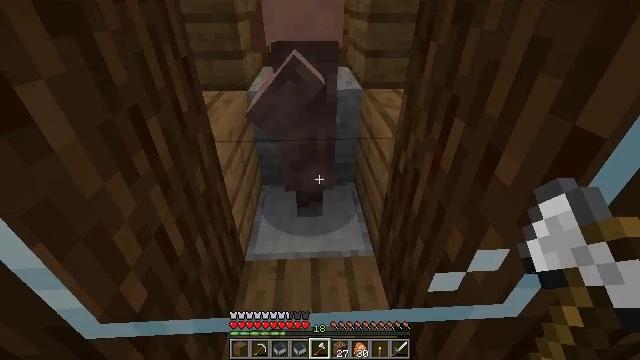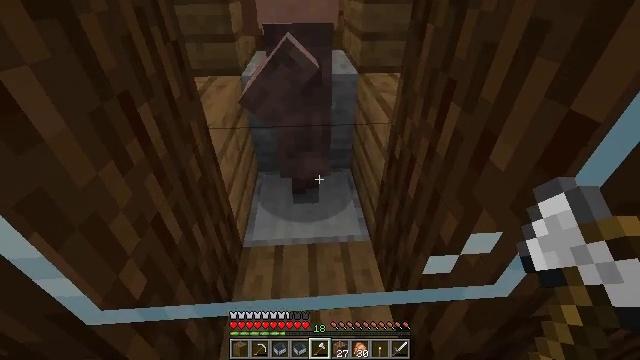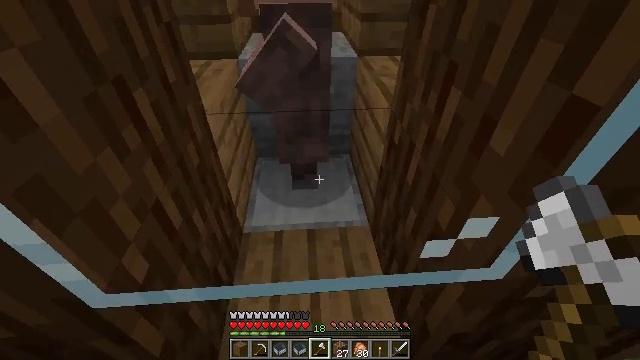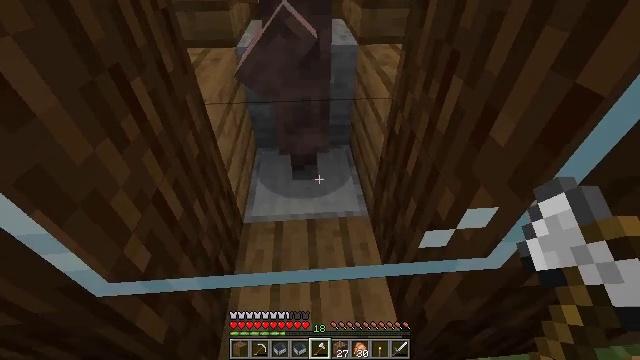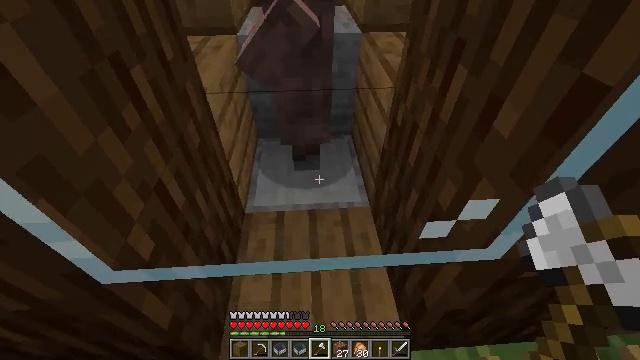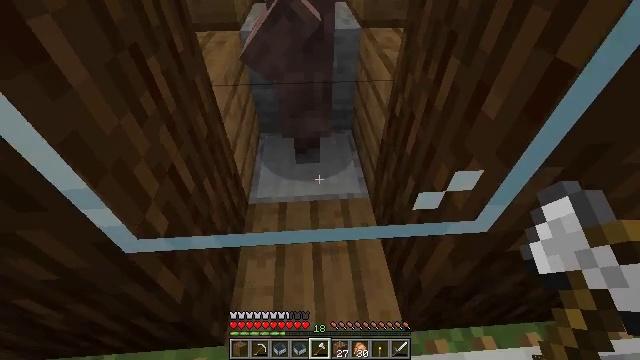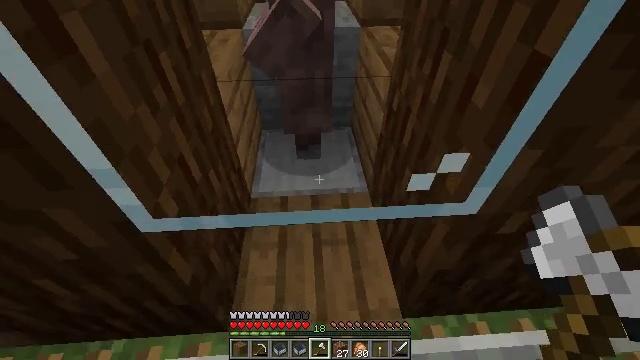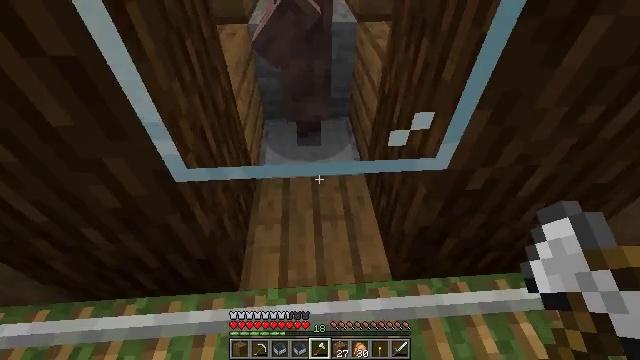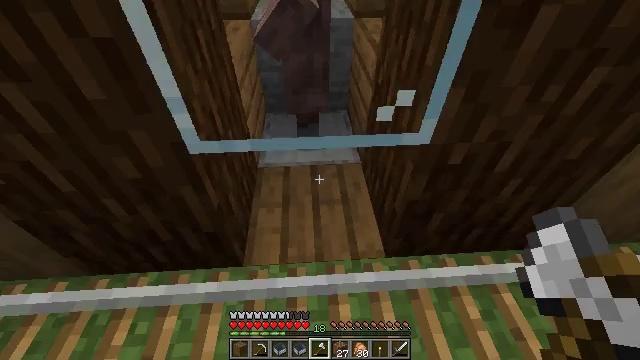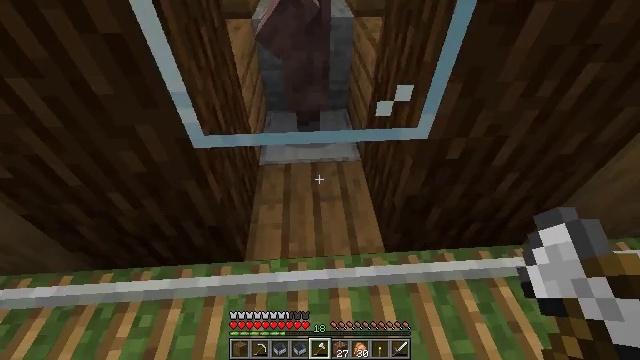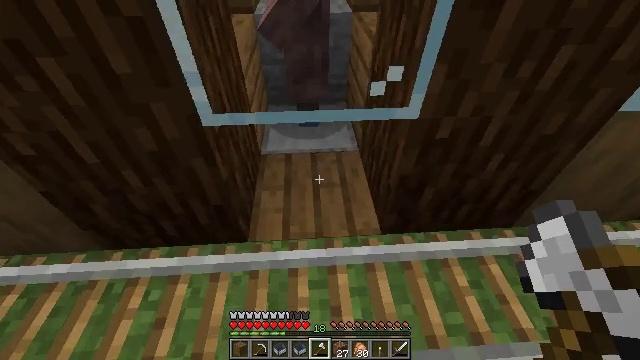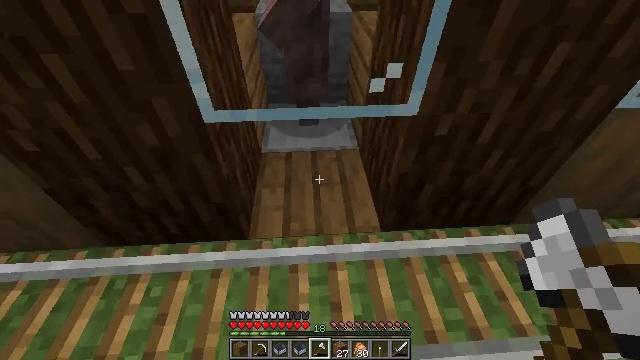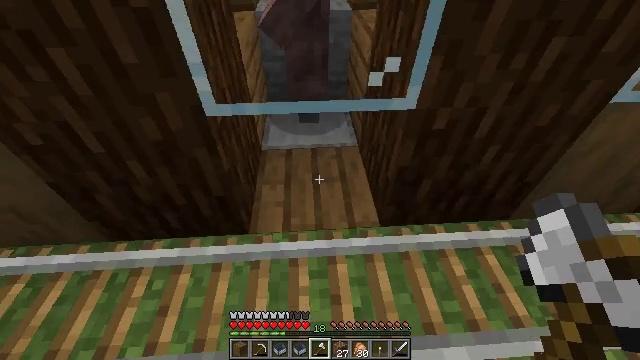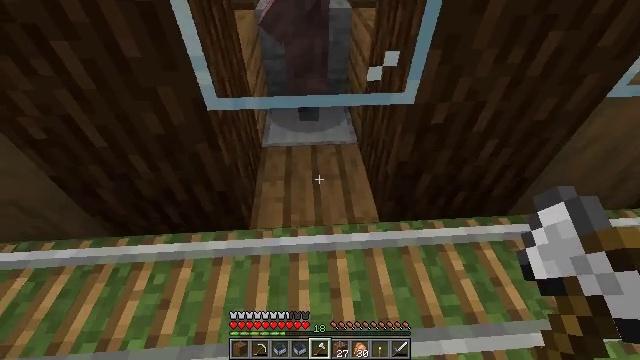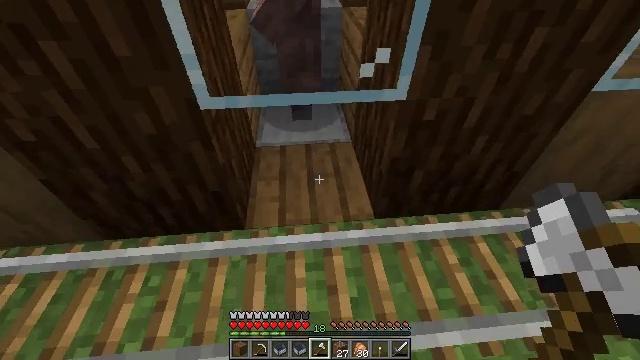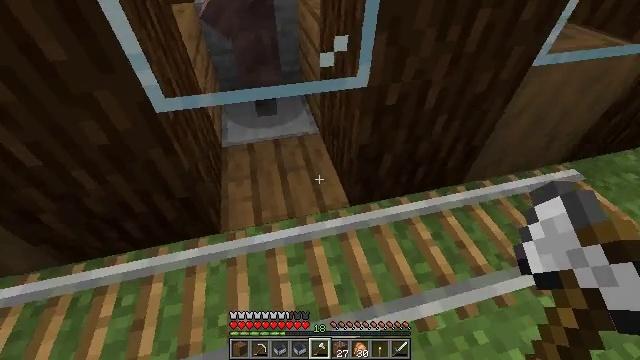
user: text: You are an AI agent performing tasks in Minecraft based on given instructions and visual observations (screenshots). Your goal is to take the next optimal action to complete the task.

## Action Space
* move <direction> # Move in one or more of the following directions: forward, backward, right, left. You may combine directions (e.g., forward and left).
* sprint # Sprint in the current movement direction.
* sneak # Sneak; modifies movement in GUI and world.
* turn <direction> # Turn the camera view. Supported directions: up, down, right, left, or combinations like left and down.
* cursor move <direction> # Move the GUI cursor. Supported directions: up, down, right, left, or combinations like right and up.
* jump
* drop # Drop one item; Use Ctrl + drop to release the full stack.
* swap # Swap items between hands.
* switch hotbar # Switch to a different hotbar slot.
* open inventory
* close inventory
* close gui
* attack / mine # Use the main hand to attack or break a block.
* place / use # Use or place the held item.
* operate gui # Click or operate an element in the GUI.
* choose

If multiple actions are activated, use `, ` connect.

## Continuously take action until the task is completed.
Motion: motion action
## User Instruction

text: Gather the rail for future use.
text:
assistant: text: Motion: turn right and down
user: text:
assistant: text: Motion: turn down
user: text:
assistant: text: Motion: turn down
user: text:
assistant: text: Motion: turn down
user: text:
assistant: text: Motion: move back
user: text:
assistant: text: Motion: move back
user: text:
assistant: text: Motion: move back
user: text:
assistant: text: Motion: move back
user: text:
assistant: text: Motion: no_op
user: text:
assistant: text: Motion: no_op
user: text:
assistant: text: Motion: no_op
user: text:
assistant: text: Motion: no_op
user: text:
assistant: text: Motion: no_op
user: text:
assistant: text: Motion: turn right
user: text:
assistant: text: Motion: turn right and down
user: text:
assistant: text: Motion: turn right and down
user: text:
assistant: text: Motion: turn right and down
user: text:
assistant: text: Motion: turn right
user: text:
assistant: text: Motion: turn right
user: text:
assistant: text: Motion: no_op
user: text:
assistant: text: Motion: no_op
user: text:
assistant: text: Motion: no_op
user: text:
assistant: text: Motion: no_op
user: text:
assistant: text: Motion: no_op
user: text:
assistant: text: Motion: attack / mine
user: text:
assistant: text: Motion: attack / mine
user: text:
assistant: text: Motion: attack / mine
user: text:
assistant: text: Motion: attack / mine
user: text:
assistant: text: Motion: attack / mine
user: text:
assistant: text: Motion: attack / mine